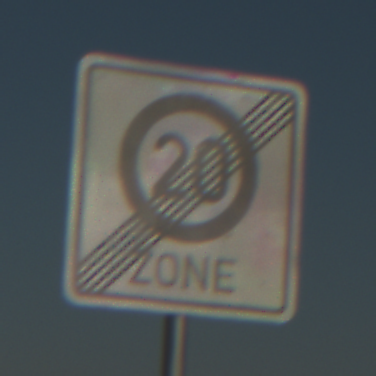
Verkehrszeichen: EndeZone20
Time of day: SunriseSunset
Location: Outdoor (Nature)
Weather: Clear
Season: NotSpecified
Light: Natural